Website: macys
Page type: customer-info-address
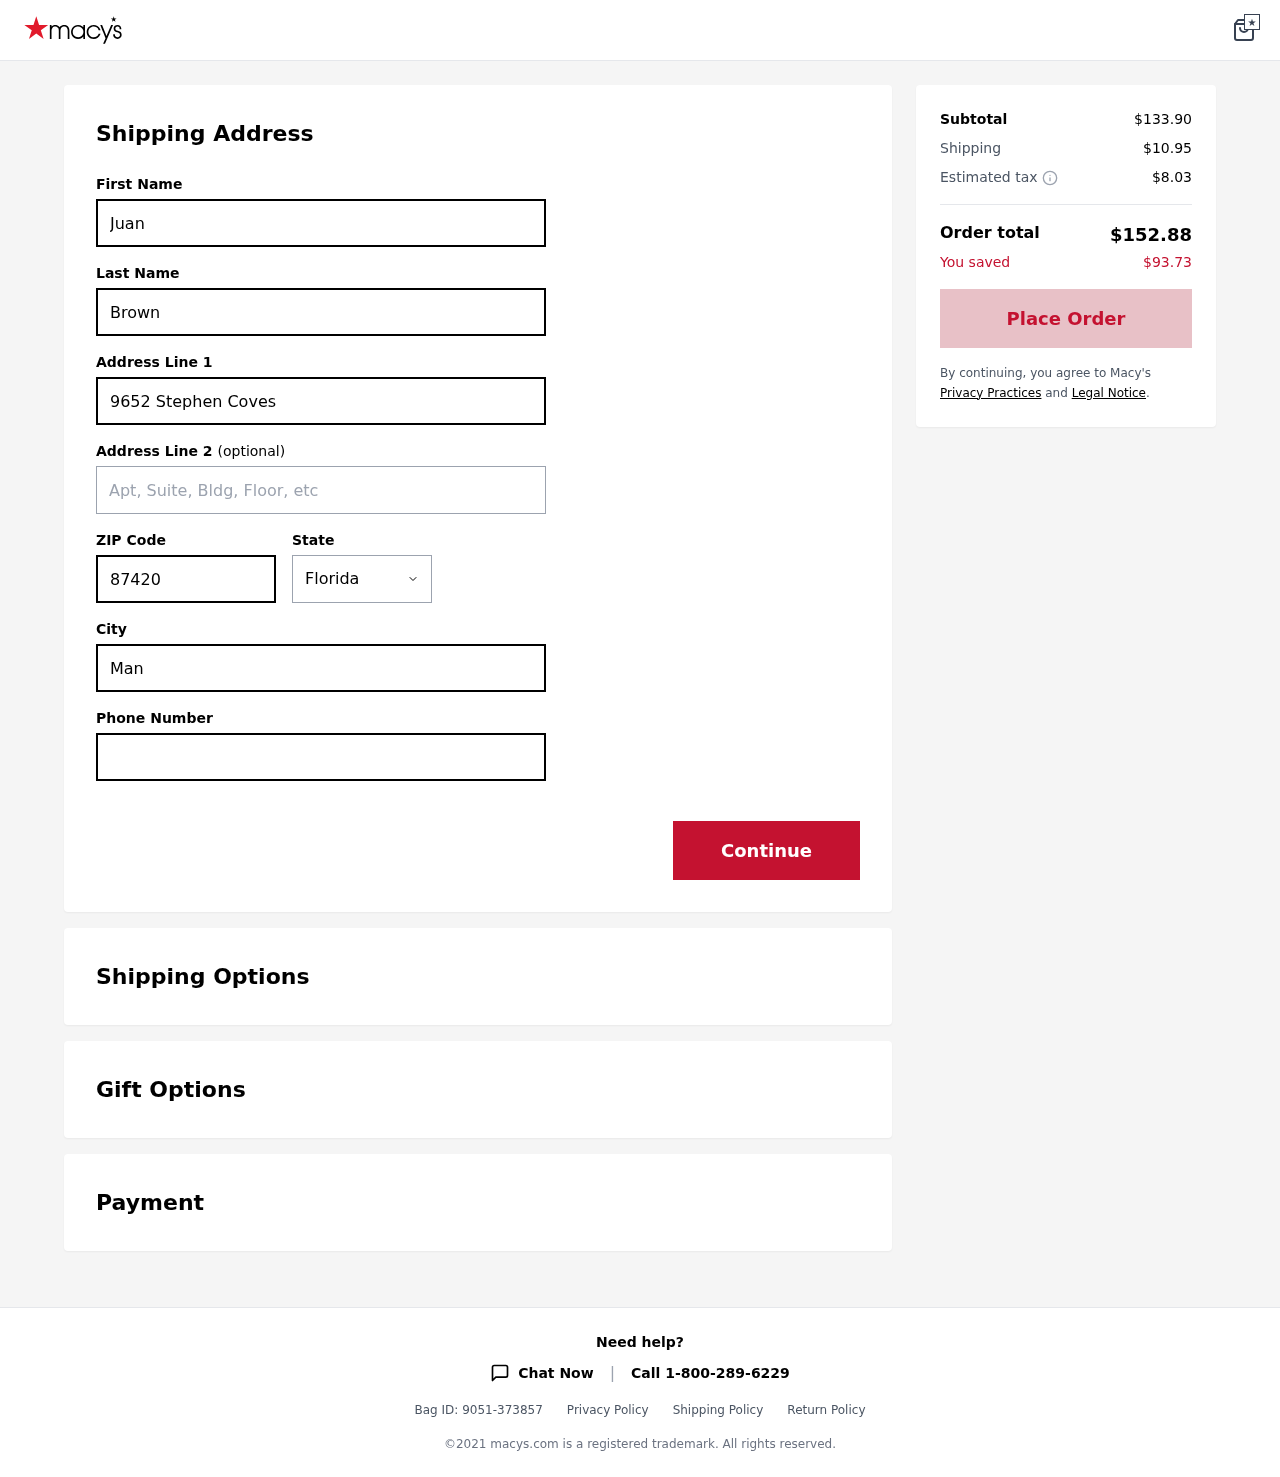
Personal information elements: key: PII_CITY
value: Manuelmouth
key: PII_FIRSTNAME
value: Juan
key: PII_LASTNAME
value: Brown
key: PII_PHONE
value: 3342743706
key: PII_POSTCODE
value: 87420
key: PII_STATE
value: Florida
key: PII_STREET
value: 9652 Stephen Coves
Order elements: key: ORDER_SUBTOTAL
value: $133.90
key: ORDER_SHIPPING_COST
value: $10.95
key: ORDER_TAX
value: $8.03
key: ORDER_TOTAL
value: $152.88
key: ORDER_SAVINGS
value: $93.73